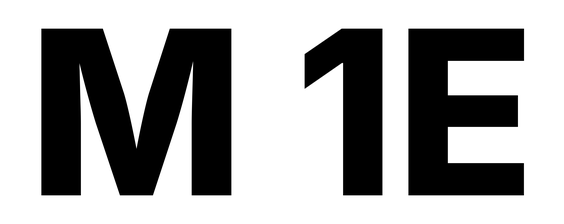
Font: Inter_ExtraBold